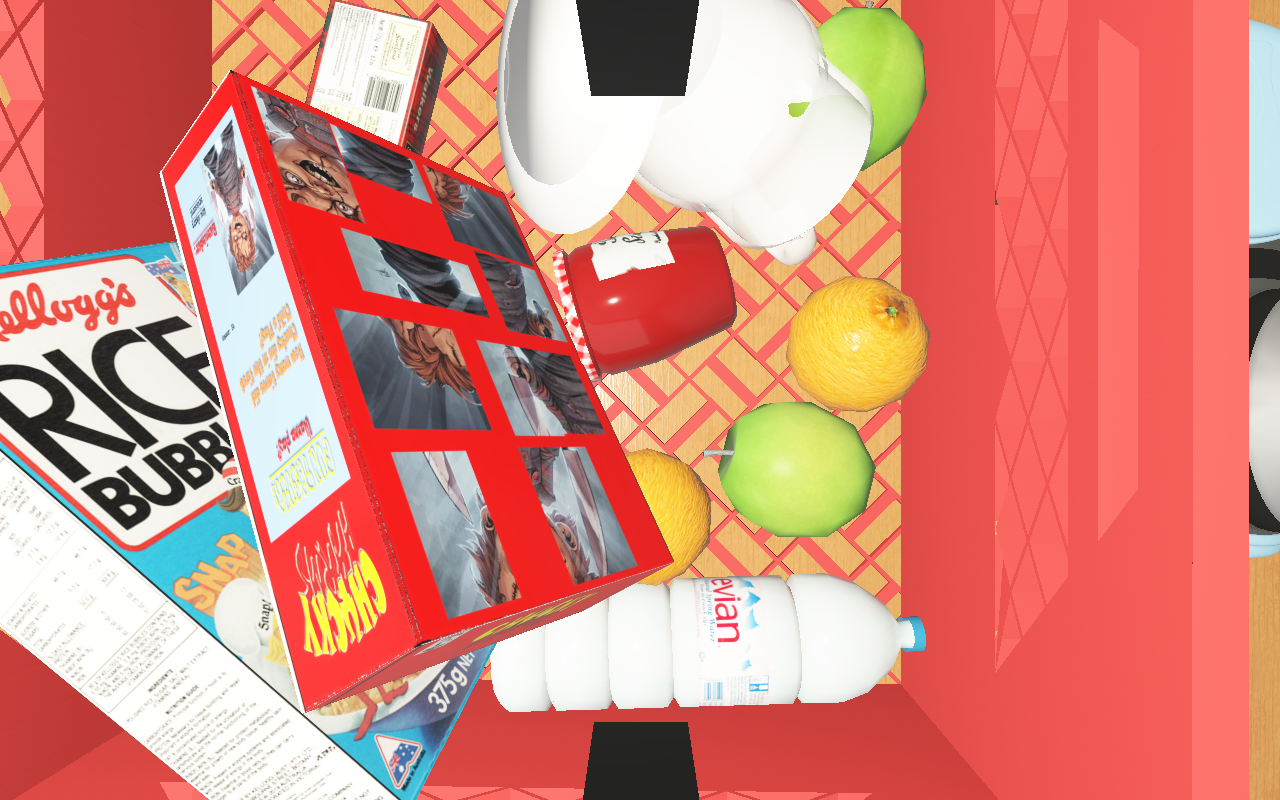
Objects in the scene:
water bottle
apple
orange
orange
glass
wineglass
honey jar
jam jar
cereal box